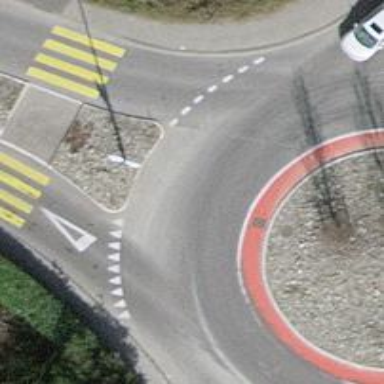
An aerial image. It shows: Secondary road made of asphalt leading to roundabout.